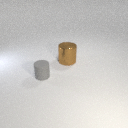
large brown metal cylinder to the right of small gray rubber cylinder